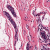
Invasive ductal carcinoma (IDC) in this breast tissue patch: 0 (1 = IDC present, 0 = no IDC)